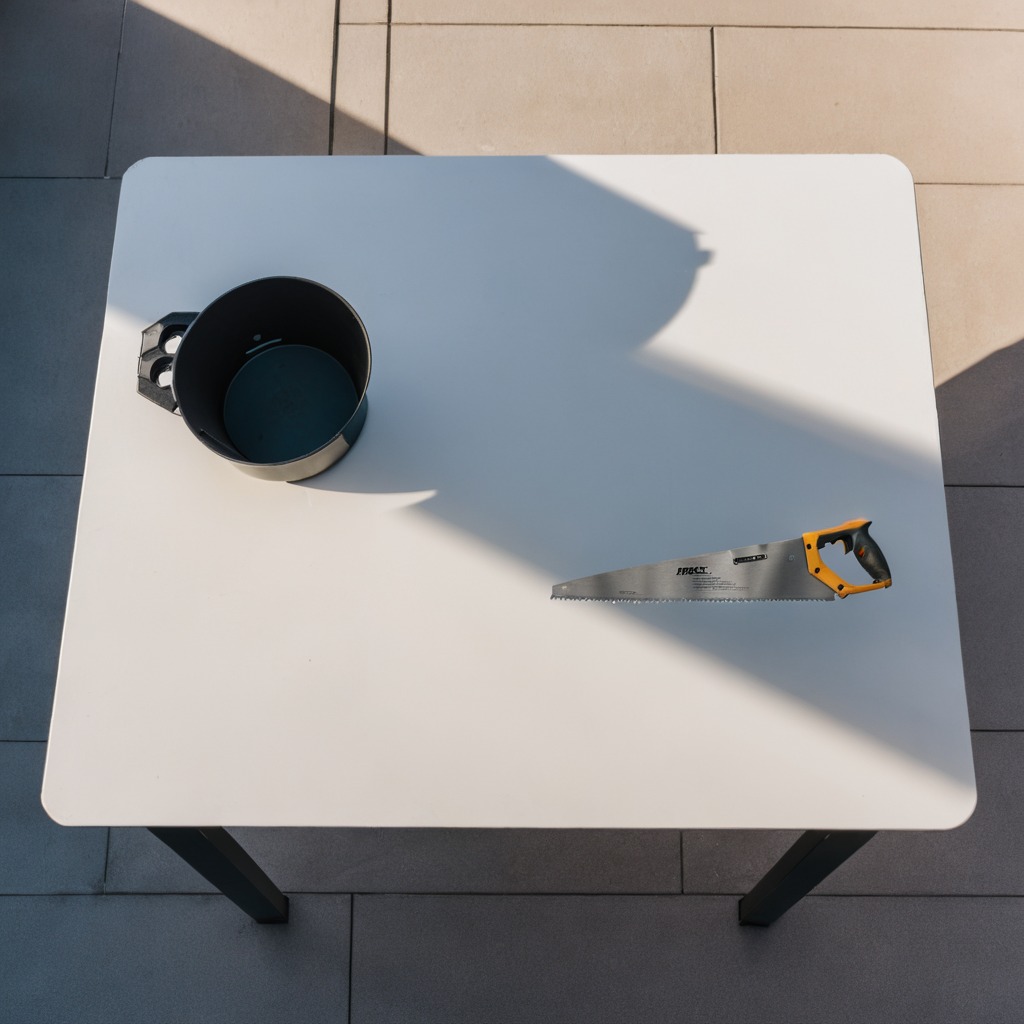
A metal saw lies on the utility table.